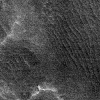
Atmospheric dust classification: not_dusty